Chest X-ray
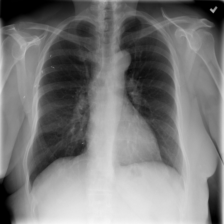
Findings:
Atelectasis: negative
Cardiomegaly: negative
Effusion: negative
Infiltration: negative
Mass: negative
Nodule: negative
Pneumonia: negative
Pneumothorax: negative
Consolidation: negative
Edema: negative
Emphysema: negative
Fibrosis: negative
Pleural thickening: negative
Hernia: negative